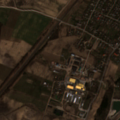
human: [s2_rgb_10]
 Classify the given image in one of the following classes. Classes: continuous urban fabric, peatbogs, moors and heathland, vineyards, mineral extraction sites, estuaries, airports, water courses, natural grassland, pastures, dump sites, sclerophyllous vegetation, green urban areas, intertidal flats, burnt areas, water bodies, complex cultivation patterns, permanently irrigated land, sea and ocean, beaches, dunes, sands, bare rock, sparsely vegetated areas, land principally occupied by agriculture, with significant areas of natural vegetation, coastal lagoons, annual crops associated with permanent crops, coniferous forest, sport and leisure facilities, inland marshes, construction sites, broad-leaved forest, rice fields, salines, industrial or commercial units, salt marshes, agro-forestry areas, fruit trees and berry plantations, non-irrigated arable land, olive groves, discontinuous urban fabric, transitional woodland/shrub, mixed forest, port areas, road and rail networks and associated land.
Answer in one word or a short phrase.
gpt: discontinuous urban fabric, industrial or commercial units, sport and leisure facilities, non-irrigated arable land, pastures, complex cultivation patterns